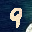
Label: 9